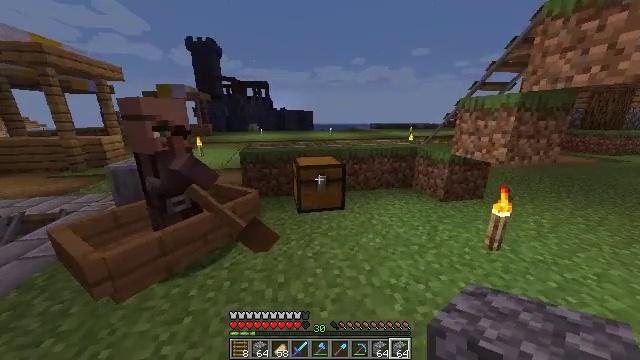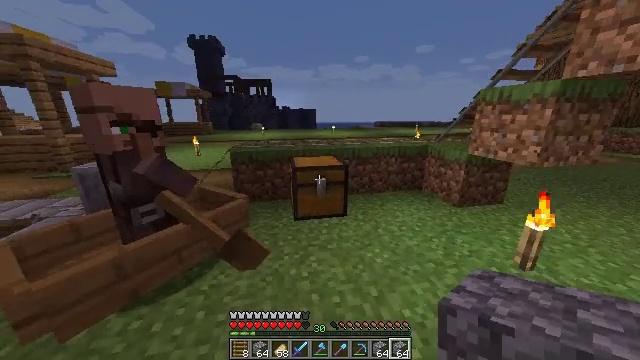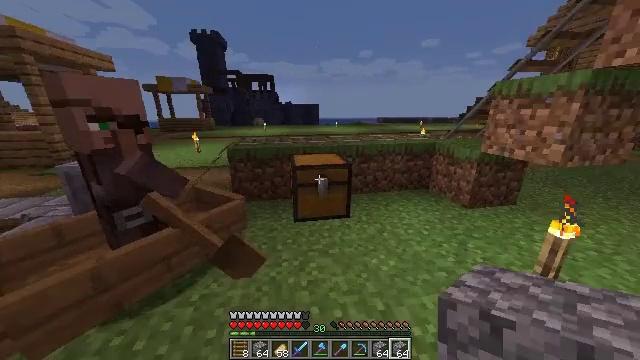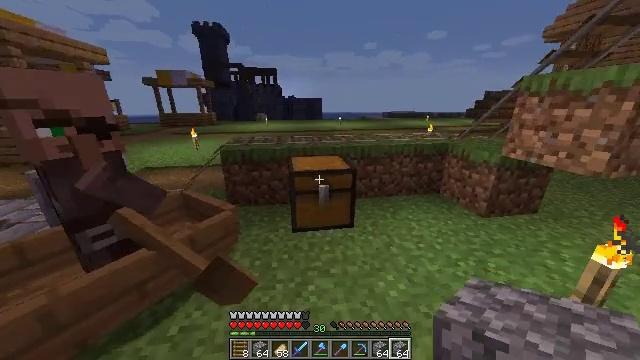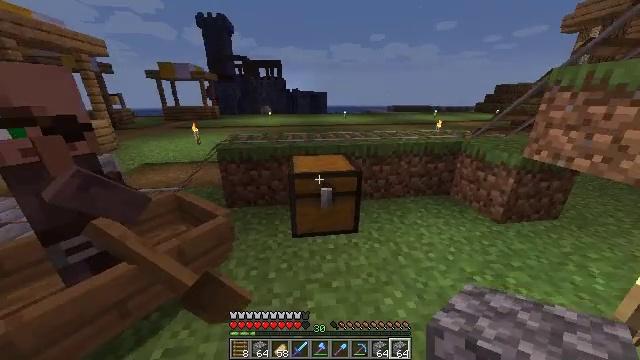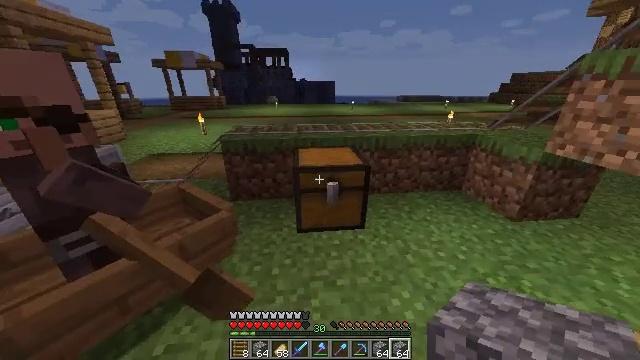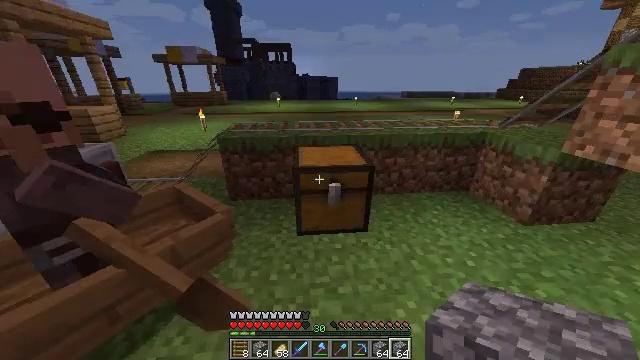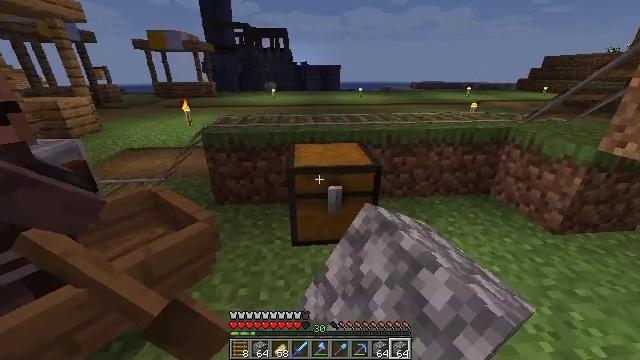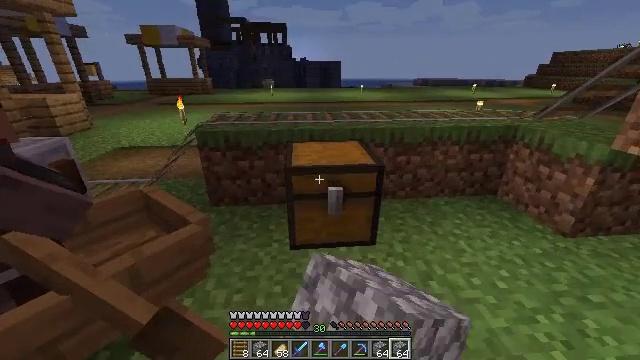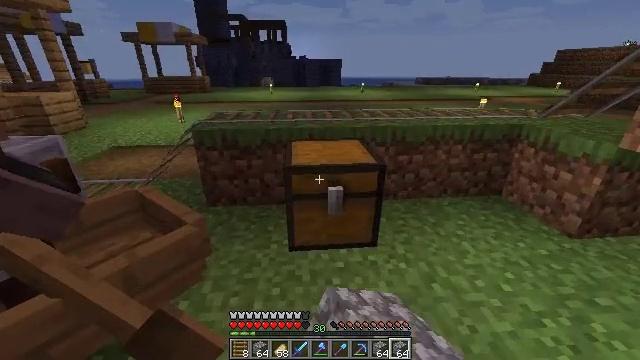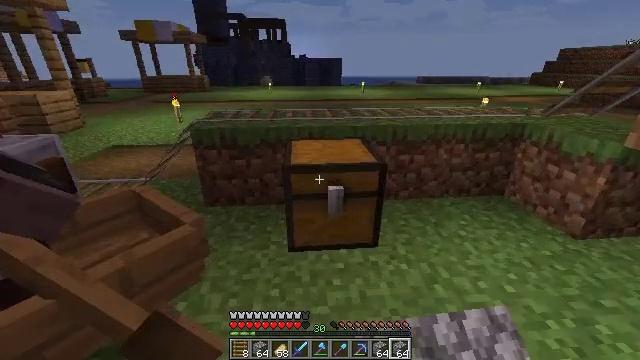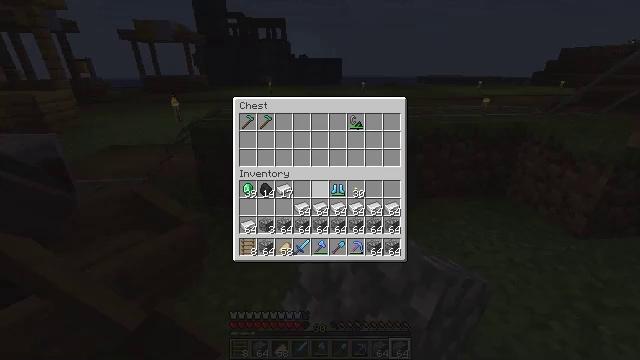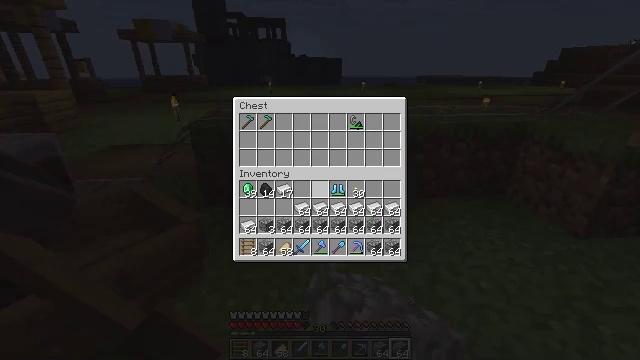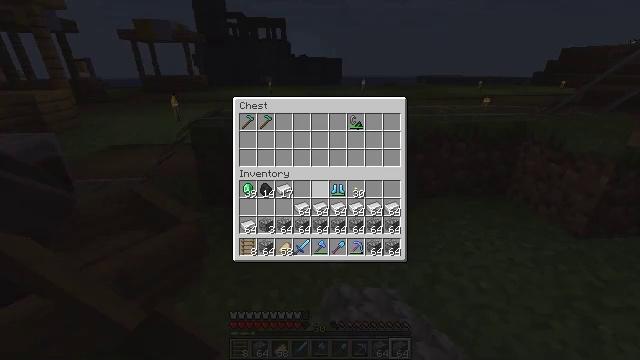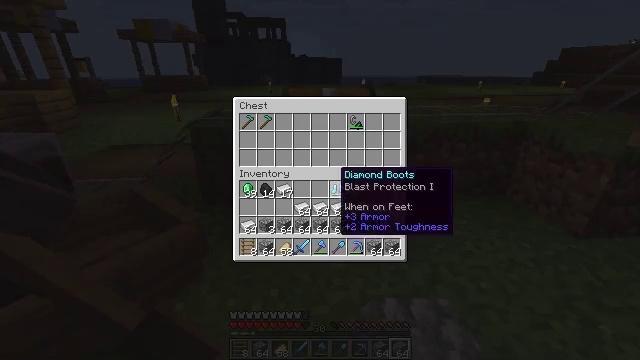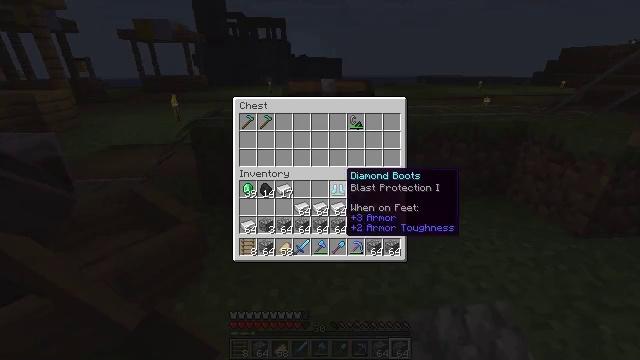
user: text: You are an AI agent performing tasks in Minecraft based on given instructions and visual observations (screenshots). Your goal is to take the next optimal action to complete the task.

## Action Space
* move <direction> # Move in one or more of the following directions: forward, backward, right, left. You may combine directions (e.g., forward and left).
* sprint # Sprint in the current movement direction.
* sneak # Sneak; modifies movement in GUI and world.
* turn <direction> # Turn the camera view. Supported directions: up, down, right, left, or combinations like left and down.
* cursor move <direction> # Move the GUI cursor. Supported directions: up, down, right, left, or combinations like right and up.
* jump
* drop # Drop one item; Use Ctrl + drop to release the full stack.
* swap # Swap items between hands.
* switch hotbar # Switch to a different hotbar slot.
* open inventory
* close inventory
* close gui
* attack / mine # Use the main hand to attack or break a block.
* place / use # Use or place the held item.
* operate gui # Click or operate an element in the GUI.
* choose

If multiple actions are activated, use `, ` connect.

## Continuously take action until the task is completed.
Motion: motion action
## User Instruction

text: Open the crafting table to craft a diamond hoe.
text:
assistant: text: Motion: move forward
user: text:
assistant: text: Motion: move forward
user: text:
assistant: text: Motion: move forward, turn down
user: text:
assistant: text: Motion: move forward, turn left and down
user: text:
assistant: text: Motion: turn left and down
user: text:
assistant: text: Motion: use / place
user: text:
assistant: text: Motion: use / place
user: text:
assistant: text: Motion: use / place
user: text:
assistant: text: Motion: use / place
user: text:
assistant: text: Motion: use / place
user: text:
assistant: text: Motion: open gui
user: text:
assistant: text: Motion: no_op
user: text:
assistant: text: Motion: no_op
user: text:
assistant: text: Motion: cursor move right
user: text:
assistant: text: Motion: cursor move right
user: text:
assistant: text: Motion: cursor move right
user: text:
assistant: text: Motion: cursor move right
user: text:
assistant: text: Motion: cursor move right
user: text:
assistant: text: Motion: no_op
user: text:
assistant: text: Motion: no_op
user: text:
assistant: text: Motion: no_op
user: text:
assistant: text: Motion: no_op
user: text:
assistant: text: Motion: sneak
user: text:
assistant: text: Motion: sneak, cursor move left
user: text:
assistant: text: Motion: sneak
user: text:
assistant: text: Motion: sneak
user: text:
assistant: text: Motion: sneak
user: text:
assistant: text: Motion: sneak
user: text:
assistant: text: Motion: sneak
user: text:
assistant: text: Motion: sneak